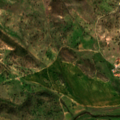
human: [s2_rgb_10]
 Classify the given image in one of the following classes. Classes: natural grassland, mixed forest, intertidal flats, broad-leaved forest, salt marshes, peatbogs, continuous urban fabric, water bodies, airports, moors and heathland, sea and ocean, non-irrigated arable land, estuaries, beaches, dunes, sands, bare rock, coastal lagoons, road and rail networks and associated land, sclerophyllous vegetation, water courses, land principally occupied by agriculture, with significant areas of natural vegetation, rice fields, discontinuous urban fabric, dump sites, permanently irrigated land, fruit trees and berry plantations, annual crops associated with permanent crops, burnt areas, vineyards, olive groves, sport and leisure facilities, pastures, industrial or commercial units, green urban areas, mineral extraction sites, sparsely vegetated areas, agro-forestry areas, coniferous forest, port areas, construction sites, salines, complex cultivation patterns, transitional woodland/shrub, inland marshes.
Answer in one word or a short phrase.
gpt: mineral extraction sites, non-irrigated arable land, pastures, complex cultivation patterns, agro-forestry areas, broad-leaved forest